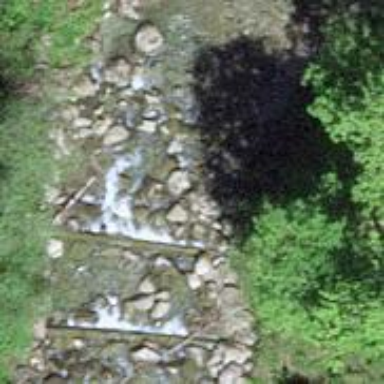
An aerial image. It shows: Culvert tunnel underneath ditch.